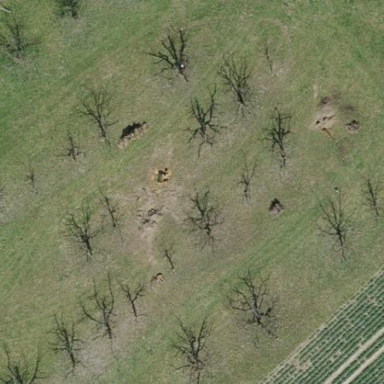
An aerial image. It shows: Orchard.